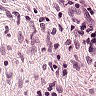
Metastatic tissue present: no